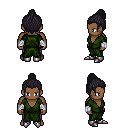
a pixel art fantasy rpg character, male body template, human, dark skin, green robe, magenta pants, raven short topknot hairstyle, white cloth bandages, metal boots, four views (front, back, left, right), 2x2 character sprite sheet, small pixel art, hard edges, no anti-aliasing